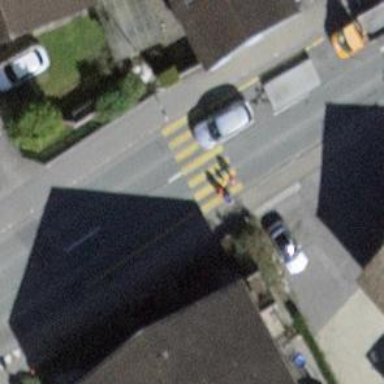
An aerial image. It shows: Zebra crossing on the road.